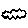
Label: cloud